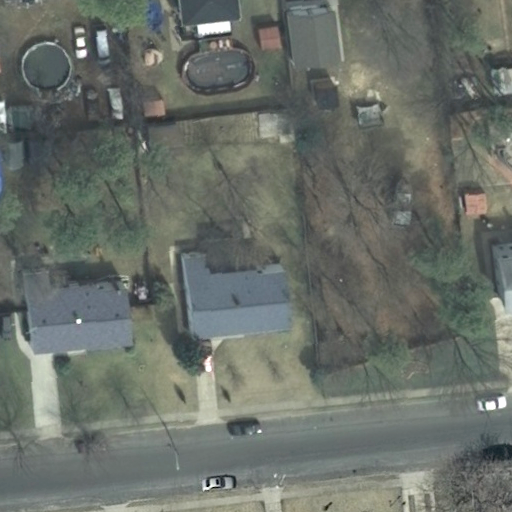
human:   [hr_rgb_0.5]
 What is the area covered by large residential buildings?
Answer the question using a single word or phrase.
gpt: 0m2

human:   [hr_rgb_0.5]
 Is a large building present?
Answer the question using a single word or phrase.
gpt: no

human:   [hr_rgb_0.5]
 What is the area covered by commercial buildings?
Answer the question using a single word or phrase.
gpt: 0m2

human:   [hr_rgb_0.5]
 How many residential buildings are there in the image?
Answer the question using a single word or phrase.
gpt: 4

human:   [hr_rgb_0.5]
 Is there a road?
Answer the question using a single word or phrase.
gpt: yes

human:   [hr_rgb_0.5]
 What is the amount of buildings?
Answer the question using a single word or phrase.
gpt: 7

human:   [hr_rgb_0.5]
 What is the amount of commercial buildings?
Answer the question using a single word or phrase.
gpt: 0

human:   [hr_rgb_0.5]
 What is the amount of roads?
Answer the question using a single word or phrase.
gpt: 1

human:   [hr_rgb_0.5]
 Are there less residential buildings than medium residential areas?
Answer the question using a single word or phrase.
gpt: no

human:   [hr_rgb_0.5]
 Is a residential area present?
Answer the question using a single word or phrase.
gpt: yes

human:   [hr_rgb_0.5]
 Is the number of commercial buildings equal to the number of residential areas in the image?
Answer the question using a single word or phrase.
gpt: no

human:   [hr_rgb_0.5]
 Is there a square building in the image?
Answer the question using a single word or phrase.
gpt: no

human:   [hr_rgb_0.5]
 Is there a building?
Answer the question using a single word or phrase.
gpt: yes

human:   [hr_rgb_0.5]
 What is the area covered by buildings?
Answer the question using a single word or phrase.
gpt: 776m2

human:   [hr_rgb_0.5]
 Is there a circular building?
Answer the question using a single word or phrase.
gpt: no

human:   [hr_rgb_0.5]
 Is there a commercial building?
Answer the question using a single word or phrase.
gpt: no

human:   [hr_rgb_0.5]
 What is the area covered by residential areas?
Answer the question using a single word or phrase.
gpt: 10611m2

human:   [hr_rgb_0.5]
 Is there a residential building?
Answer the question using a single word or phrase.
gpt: yes

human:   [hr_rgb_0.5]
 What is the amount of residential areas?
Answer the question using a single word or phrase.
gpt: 1

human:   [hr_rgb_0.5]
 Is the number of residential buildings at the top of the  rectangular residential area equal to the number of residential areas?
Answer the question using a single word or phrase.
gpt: no

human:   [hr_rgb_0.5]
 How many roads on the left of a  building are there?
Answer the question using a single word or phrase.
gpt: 0

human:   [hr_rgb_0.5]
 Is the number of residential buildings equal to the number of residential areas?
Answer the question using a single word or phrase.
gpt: no

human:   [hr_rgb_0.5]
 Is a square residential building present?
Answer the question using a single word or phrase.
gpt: no

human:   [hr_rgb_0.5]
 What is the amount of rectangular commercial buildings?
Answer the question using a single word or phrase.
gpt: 0

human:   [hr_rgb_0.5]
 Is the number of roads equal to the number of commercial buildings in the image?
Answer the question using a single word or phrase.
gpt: no

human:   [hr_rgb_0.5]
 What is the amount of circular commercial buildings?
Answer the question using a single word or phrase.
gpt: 0

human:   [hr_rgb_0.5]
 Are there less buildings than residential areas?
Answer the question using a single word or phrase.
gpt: no

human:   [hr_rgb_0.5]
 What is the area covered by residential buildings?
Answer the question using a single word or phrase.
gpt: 621m2

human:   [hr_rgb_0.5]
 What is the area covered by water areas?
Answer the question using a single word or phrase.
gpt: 0m2

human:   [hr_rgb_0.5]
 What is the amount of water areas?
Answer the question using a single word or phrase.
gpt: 0

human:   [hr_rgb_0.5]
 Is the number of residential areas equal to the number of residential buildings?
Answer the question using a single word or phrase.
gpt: no

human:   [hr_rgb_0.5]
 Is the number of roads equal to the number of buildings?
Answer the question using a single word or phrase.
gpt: no

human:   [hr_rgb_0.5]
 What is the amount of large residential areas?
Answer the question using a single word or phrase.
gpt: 1

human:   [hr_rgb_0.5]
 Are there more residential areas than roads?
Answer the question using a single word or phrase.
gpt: no

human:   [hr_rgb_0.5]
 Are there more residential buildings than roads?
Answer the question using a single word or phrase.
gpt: yes

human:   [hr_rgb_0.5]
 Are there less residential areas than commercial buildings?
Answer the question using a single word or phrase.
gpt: no

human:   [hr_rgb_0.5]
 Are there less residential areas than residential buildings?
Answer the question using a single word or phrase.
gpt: yes

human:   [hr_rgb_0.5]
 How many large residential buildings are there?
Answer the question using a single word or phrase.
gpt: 0

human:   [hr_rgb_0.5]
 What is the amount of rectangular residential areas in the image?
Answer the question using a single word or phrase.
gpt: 1

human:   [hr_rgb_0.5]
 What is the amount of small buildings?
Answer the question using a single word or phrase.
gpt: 5

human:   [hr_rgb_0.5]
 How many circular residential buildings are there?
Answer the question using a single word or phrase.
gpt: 0

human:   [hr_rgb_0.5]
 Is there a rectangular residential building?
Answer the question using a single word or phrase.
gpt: yes

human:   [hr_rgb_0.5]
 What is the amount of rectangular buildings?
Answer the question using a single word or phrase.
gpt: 5

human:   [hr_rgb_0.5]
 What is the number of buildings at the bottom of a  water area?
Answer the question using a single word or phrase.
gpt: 0

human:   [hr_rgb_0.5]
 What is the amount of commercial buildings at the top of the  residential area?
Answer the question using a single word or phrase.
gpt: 0

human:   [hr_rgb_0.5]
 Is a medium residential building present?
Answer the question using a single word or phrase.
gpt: yes

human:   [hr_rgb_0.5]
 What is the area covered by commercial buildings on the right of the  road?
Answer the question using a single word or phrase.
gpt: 0m2

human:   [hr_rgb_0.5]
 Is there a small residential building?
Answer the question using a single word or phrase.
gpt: yes

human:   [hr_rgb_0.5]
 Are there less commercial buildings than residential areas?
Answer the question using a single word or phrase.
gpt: yes

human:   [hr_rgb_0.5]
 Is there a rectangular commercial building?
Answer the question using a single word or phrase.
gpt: no

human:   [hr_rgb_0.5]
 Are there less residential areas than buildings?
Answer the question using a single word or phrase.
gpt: yes

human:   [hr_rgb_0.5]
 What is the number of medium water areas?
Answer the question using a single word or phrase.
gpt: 0

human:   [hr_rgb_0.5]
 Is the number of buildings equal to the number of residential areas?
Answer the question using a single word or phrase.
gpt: no

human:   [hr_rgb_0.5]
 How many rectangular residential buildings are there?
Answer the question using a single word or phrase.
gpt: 2

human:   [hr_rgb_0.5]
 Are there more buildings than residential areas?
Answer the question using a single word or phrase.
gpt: yes

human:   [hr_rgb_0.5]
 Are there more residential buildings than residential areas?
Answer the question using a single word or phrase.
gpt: yes

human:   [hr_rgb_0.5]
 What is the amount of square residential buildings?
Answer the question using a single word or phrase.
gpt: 0

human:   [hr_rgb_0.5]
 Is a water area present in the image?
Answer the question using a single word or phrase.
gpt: no

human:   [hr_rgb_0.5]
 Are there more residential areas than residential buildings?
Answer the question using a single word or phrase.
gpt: no

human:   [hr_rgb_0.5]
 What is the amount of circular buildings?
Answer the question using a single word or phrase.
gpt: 0

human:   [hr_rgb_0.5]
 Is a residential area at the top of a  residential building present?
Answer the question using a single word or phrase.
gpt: no

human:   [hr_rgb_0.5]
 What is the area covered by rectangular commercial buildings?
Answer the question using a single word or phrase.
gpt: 0m2

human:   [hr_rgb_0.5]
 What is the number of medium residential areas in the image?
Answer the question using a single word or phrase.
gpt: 0

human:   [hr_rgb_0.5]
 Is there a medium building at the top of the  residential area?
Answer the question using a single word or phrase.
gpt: yes